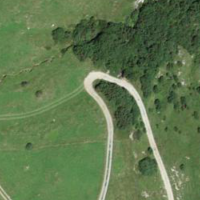
EUNIS habitat code: 26
Species observed at this site:
Silene nutans